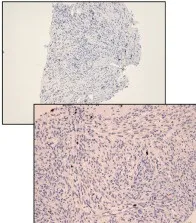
Histological features of NTRK rearranged spindle cell neoplasm. (F) Ki-67 by IHC in the surgically resected liver metastasis (1% positivity).
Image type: pathology (immunostaining)